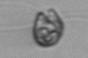
Label: flagellate_morphotype1